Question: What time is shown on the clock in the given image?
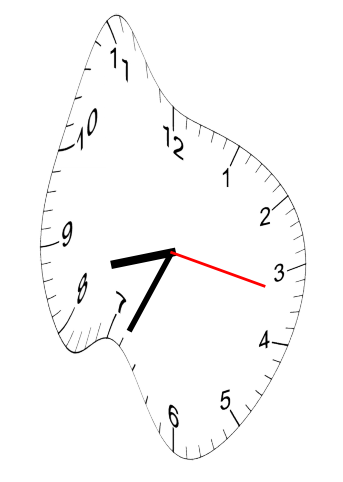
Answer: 08:34:17